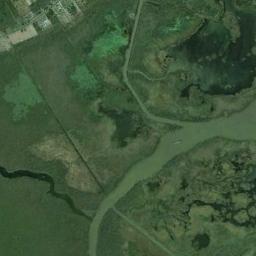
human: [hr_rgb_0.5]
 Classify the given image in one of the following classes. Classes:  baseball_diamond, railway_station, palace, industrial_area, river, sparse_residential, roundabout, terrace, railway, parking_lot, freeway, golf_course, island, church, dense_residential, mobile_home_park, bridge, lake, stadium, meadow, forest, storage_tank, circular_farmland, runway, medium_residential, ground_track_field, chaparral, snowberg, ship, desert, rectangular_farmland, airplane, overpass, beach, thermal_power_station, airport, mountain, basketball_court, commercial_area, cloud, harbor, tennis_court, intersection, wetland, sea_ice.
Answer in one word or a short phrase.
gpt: wetland